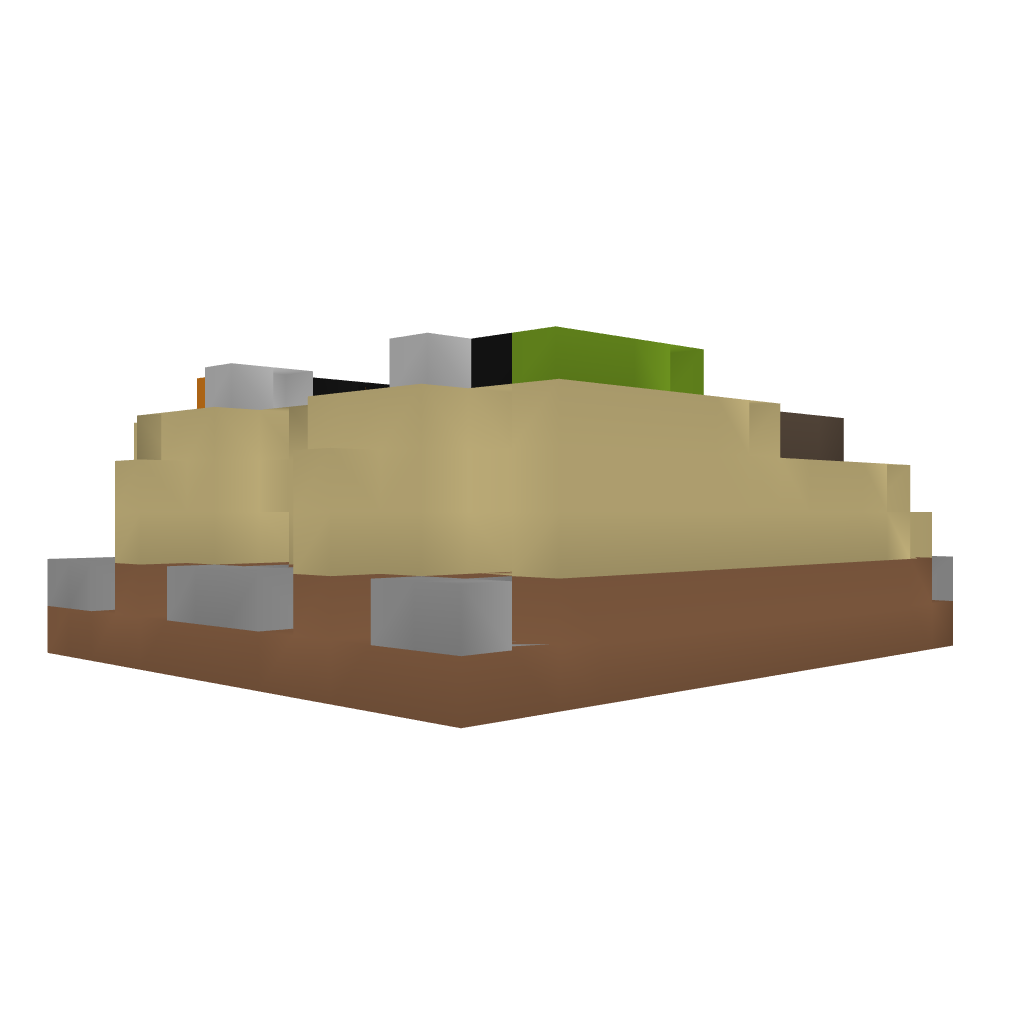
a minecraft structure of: small elevated farm